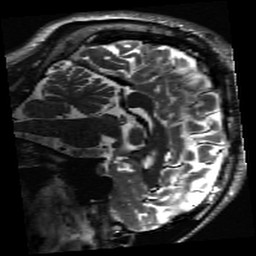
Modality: inplaneT2
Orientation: sagittal